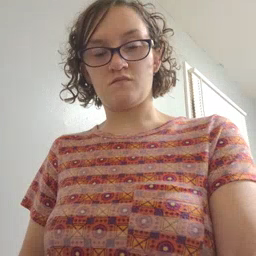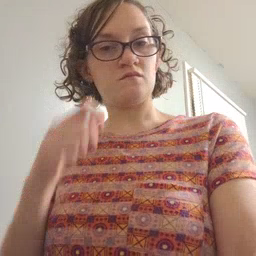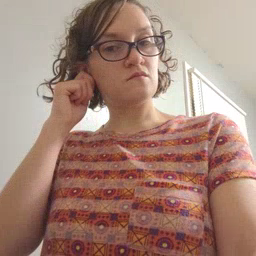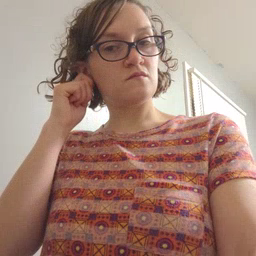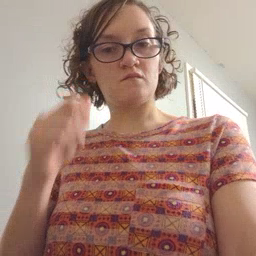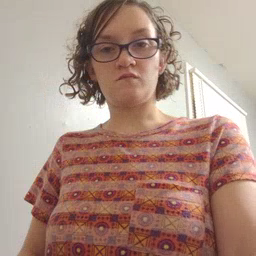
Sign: ear